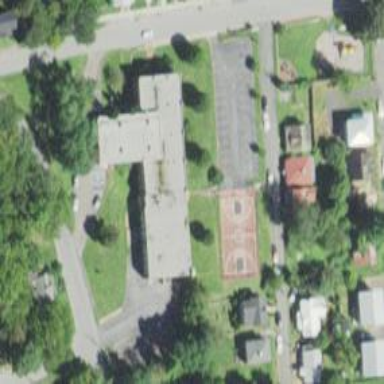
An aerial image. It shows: Community center located in park.